八年级 · 组合几何学
如图, 用 $\angle B=\angle C, \angle 1=\angle 2$, 直接判定 $\triangle A B D \cong \triangle A C D$ 的理由是（）

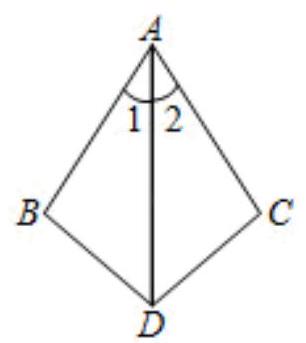
AAS
B. SSS
C. ASA
D. SAS
答案: A